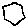
Label: hexagon